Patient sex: M
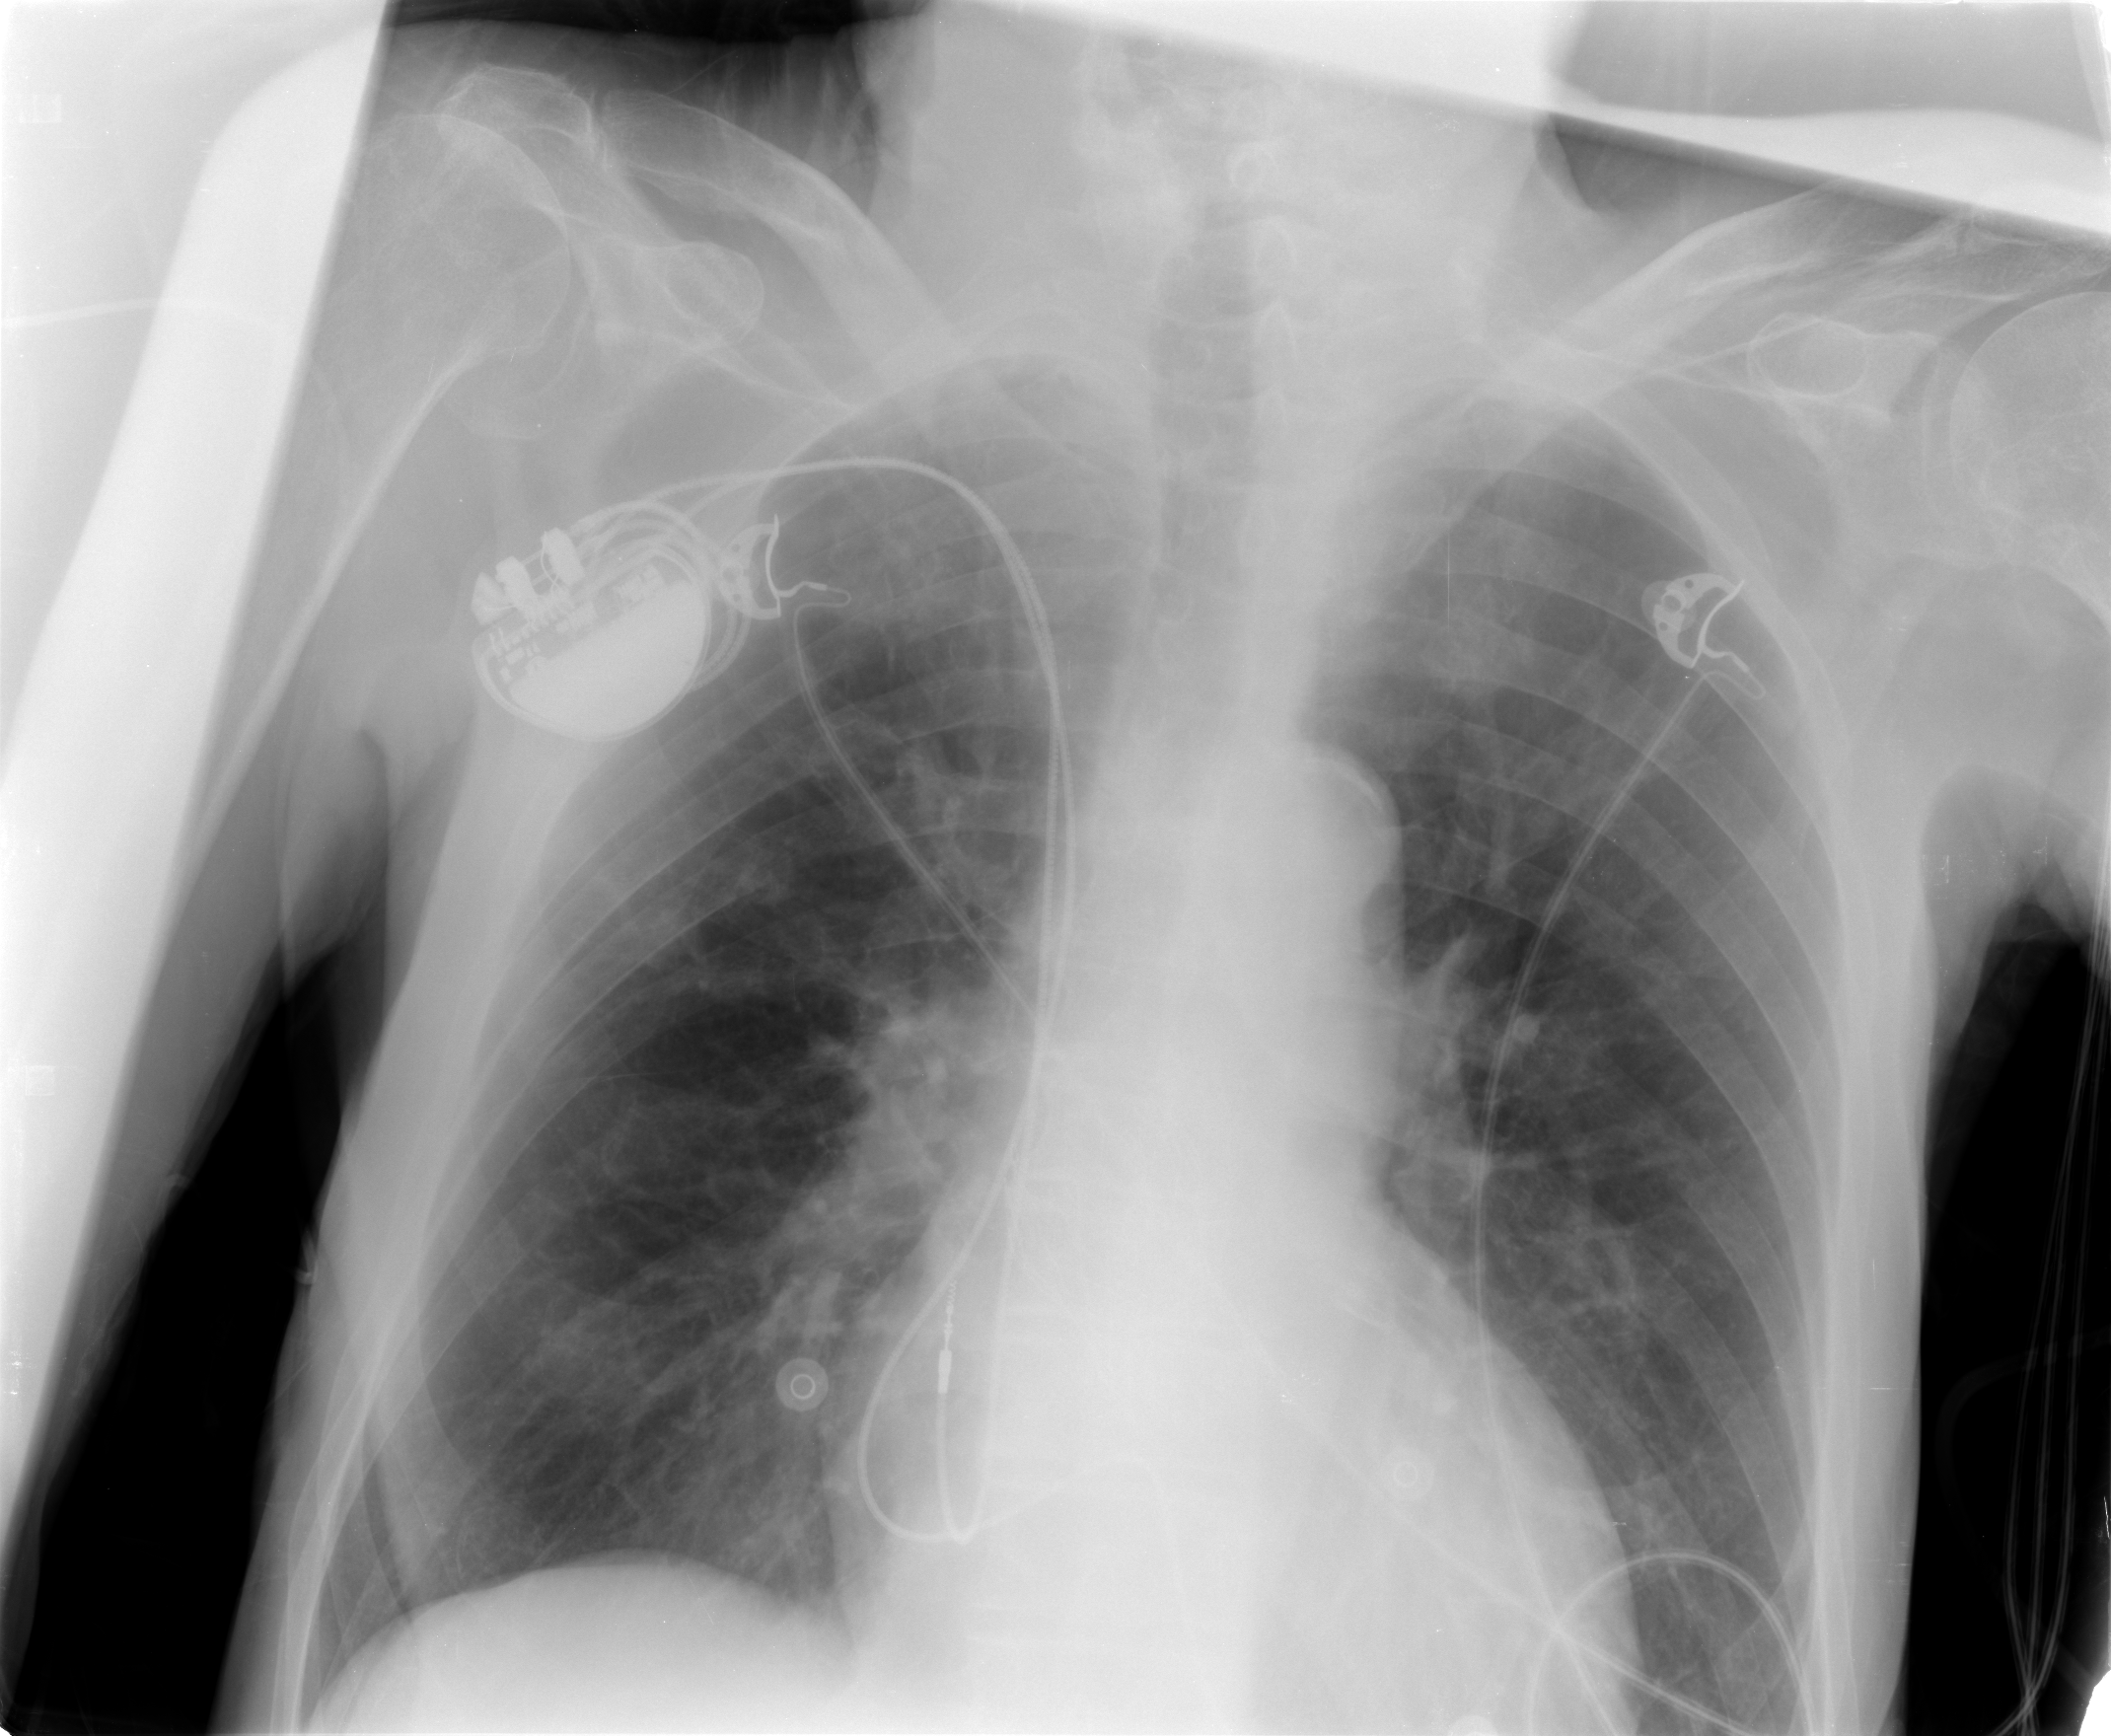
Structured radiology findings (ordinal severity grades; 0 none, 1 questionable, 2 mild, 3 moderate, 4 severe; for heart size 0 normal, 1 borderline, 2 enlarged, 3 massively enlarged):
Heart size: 0
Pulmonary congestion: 2
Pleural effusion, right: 0
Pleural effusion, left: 0
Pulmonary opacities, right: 0
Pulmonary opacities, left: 0
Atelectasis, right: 2
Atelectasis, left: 2